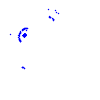
Particle: proton